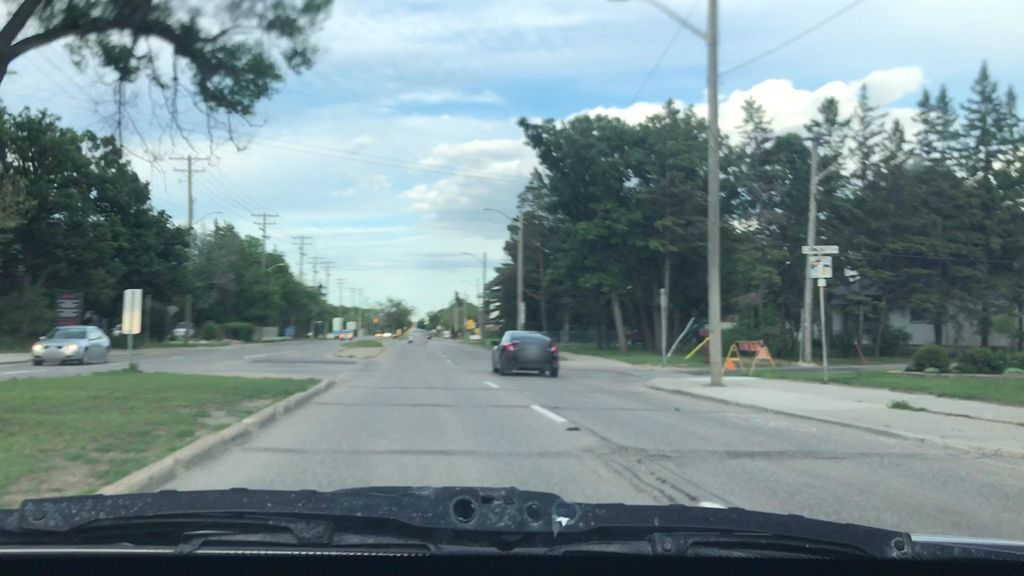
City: winnipeg